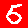
Digit: 5